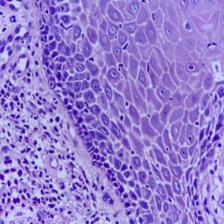
Diagnosis: OSCC